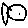
Label: fish